Question: Can you please let me know how I can remove the gradient from the Bootstrap 3 Buttons when users click on the buttons: like what is showing in the below image:

'''
.btn {
display: inline-block;
padding: 6px 12px;
margin-bottom: 0;
font-size: 14px;
font-weight: normal;
line-height: 1.42857143;
text-align: center;
white-space: nowrap;
vertical-align: middle;
cursor: pointer;
-webkit-user-select: none;
-moz-user-select: none;
-ms-user-select: none;
user-select: none;
background-image: none;
border: 1px solid transparent;
border-radius: 4px;
}
.btn:focus,
.btn:active:focus,
.btn.active:focus {
outline: thin dotted;
outline: 5px auto -webkit-focus-ring-color;
outline-offset: -2px;
}
.btn:hover,
.btn:focus {
color: #333;
text-decoration: none;
}
.btn:active,
.btn.active {
background-image: none;
outline: 0;
-webkit-box-shadow: inset 0 3px 5px rgba(0, 0, 0, .125);
box-shadow: inset 0 3px 5px rgba(0, 0, 0, .125);
}
'''
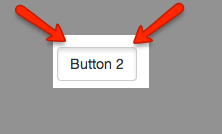
Answer: A box shadow is applied during the state of the button.
Try this:
'''
.btn:active
{
box-shadow:none;
}
'''